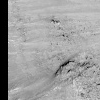
Atmospheric dust classification: not_dusty